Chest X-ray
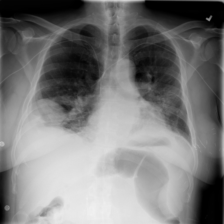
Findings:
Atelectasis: negative
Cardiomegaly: negative
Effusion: positive
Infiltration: positive
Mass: negative
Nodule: negative
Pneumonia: negative
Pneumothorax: negative
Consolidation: negative
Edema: negative
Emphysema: negative
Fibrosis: negative
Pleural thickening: negative
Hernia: negative